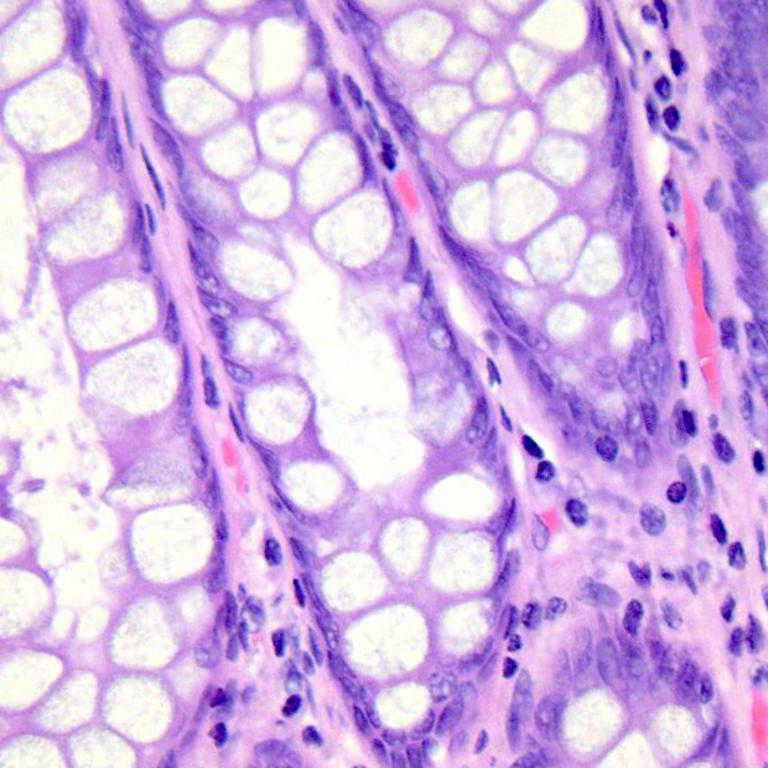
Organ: colon
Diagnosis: benign